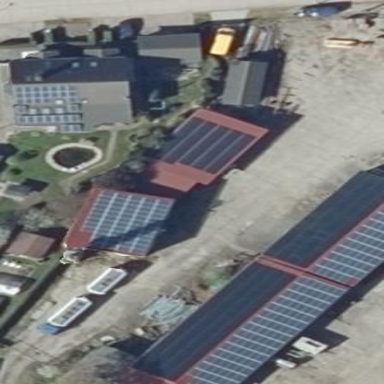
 generating electricity through photovoltaic methods."